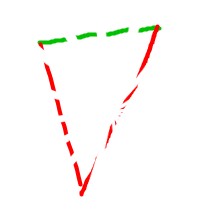
Shape: triangle